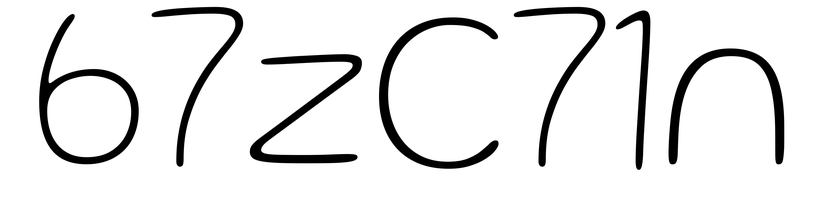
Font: Gluten_Thin